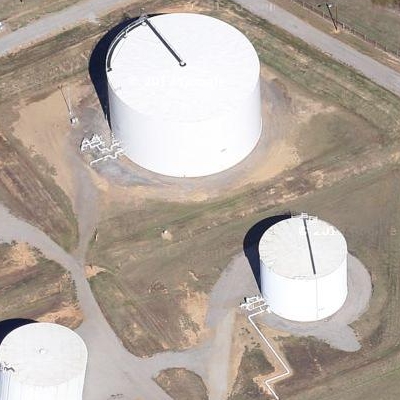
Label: Industry